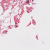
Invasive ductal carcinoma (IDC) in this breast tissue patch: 0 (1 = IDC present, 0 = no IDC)